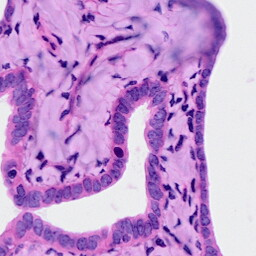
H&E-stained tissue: Ovarian